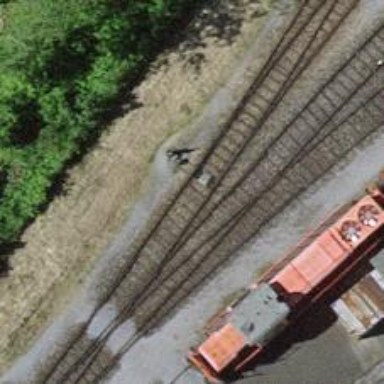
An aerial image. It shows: Railway switch.